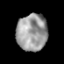
Tissue: prostate
Cell type: T cells
Senescence score: 0.357
Nuclear area (px): 1113
Mean DAPI intensity: 155.296